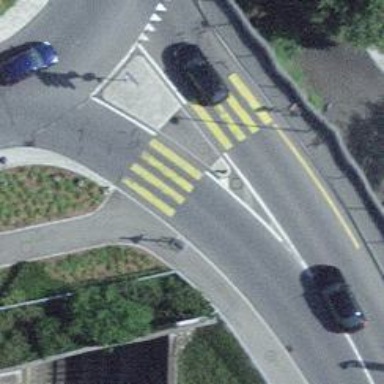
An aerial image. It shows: Kerb serving as barrier.